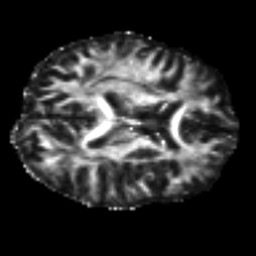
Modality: FA
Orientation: axial
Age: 40
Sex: male
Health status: ill
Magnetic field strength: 3 T
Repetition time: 8.4 s
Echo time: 0.0926 s